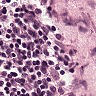
Metastatic tissue present: no